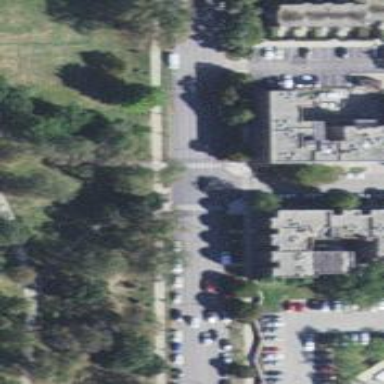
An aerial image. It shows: Footway crossing with uncontrolled zebra markings.